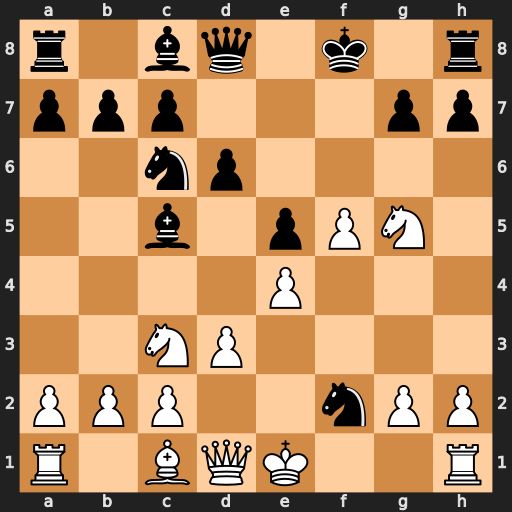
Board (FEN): r1bq1k1r/ppp3pp/2np4/2b1pPN1/4P3/2NP4/PPP2nPP/R1BQK2R
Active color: w
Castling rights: KQ
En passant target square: -
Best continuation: Qh5 Qe8 Nxh7+ Rxh7 Qxh7